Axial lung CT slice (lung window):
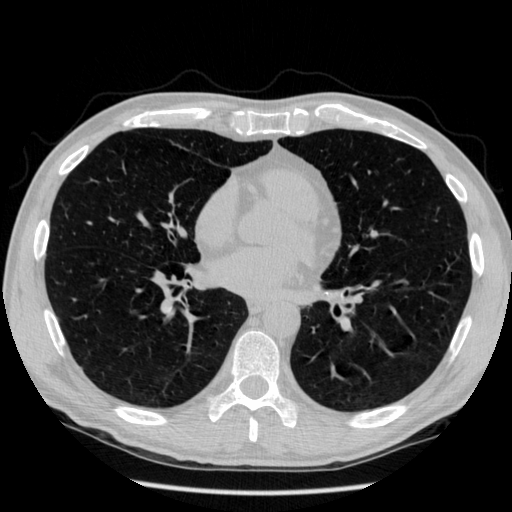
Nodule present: no